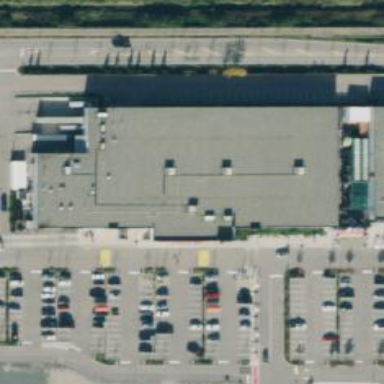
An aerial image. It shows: Department store building.